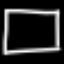
Label: square